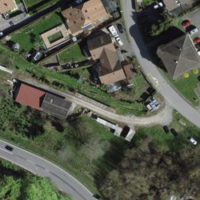
EUNIS habitat code: 55
Species observed at this site:
Lilioceris lilii